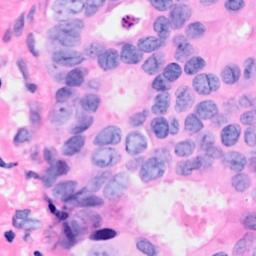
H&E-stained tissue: Breast